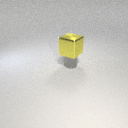
large yellow metal cube above small gray metal cylinder